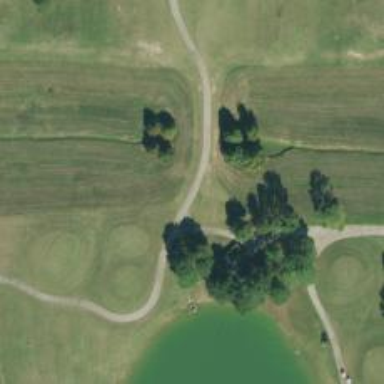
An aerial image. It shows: Path for both roads and golfers.